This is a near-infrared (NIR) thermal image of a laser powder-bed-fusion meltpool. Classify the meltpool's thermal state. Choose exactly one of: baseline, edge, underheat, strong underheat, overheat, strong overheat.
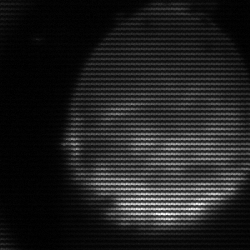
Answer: edge